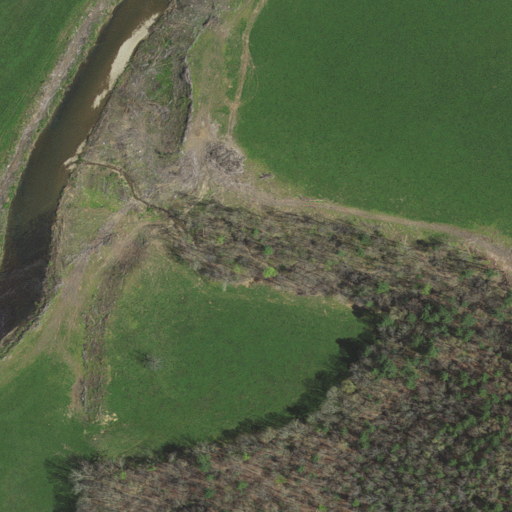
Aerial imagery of valley in Virginia named Yancey Hollow containing pasture, mixed forest, deciduous forest, grassland, and shrub